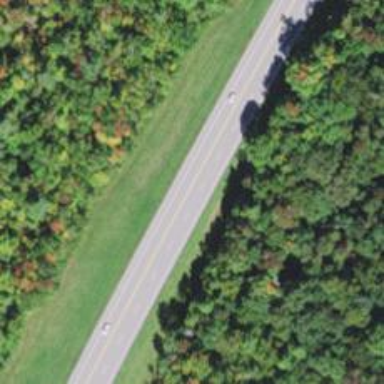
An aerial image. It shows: Asphalt trunk highway which is also expressway.